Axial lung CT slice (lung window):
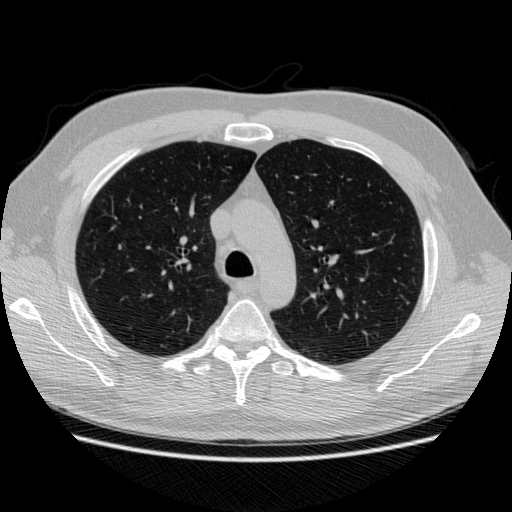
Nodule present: no